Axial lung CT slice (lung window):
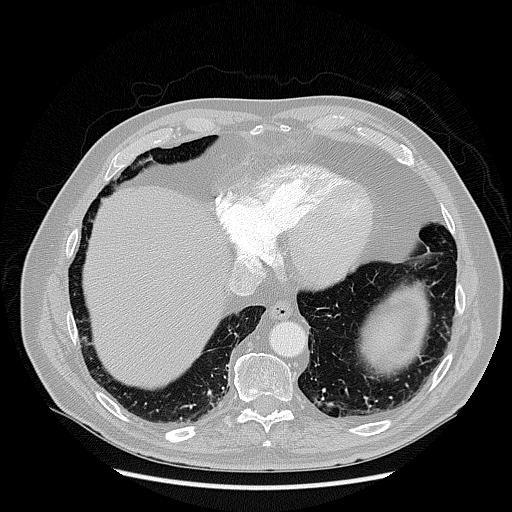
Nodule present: yes
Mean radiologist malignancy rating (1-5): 2.333